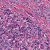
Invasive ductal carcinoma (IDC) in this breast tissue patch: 0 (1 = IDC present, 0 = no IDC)